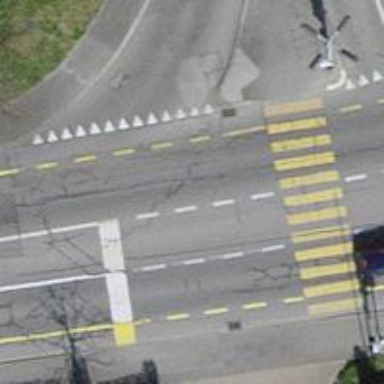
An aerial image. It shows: Traffic signal road with crossing island.